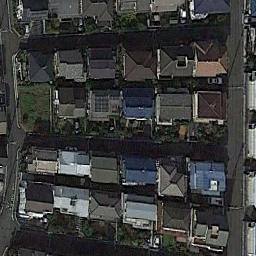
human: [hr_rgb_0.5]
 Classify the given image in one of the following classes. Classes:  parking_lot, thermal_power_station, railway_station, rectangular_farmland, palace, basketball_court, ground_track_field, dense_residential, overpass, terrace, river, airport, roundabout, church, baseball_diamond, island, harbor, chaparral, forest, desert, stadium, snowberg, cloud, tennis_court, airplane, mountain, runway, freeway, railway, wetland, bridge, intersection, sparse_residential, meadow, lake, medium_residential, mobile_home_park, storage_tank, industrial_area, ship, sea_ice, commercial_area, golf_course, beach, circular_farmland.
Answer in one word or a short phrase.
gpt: dense_residential